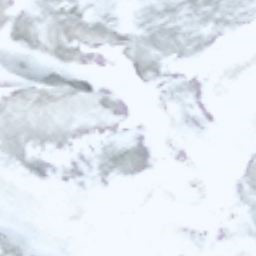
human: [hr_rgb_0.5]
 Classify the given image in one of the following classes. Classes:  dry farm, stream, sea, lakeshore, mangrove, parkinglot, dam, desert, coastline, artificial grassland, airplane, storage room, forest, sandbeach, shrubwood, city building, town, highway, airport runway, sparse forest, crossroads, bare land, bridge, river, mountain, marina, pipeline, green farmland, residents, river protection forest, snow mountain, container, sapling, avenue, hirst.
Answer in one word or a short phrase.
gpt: snow mountain